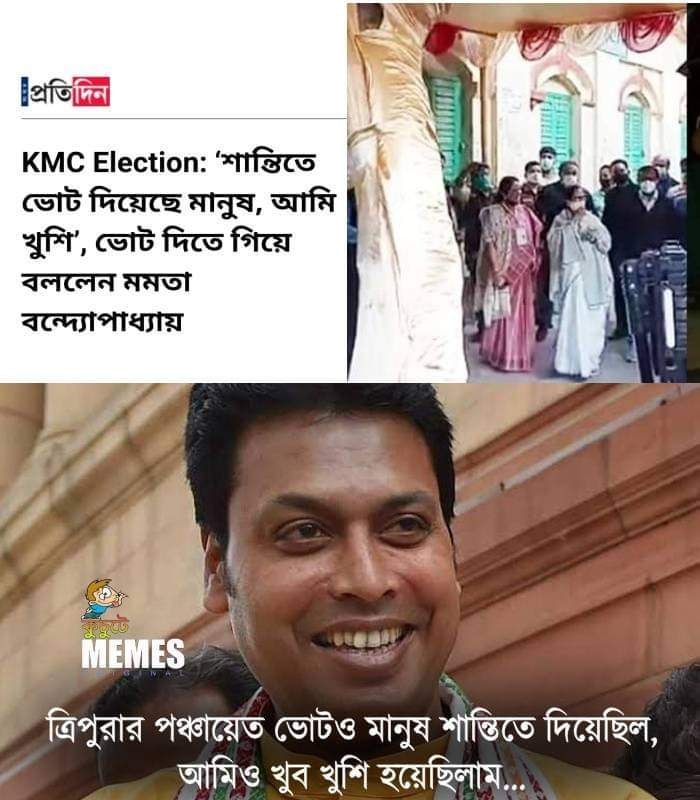
Text: শান্তিতে ভোট দিয়েছে মানুষ, আমি খুশি, ভোট দিতে গিয়ে বললেন মমতা বন্দ্যোপাধ্যায় ত্রিপুরার পঞ্চায়েত ভোটও মানুষ শান্তিতে দিয়েছিল, আমিও খুব খুশি হয়েছিলাম...
Label: Hate
Hate category: Political
Targeted group: Organization